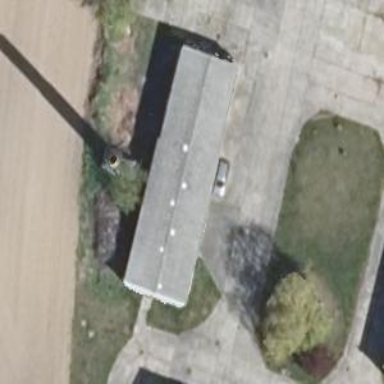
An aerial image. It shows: Building with gabled roof oriented along and colored grey.